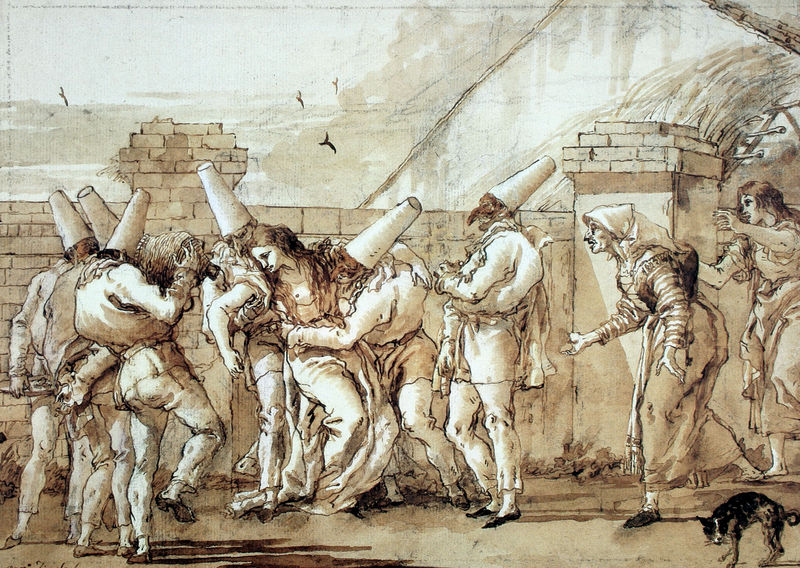
Titel: Pulcinellas Frau oder Geliebte fällt in Ohnmacht
Künstler: Giovanni Domenico Tiepolo
Standort: London
Institution: David Carritt
Schlagwörter: akt, feder, gruppe, himmel, nackt, schatten, wasser, weiß, aquarell, frauen, menschen, mädchen, ocker, braun, brust, frau, grau, hut, hüte, kleid, kreide, männer, nase, schwarz, skizze, stroh, tische, zeichnung, dach, haus, hund, tier, tiere, weg, beige, gesellschaft, menge, party, rock, tanz, alkohol, alt, betrunken, betrunkene, feier, flasche, hose, jung, mützen, trinken, wand, alte, halten, lang, steine, tot, vögel, gewässer, haare, blatt, musik, theater, zart, krug, brüste, sommer, italien, venedig, studie, heu, laufen, giebel, mauer, ziegel, grafik, graphik, linien, backstein, steinmauer, weis, sepia, fluß, gewalt, krieg, möwe, möwen, wein, nasen, verkleidung, kopftuch, korb, fallen, striche, pfosten, dirne, katze, laviert, tusche, ruine, gefäß, maske, scheune, schwalben, kater, halt, raub, fasching, mäntel, reihe, hauben, pinsel, tinte, gemäuer, ziegelsteine, hilfe, amazone, entführung, kostüme, stadtmauer, bettler, leicht, isokephalie, bettlerin, säufer, rabe, umbra, ohnmacht, karneval, el greco, krähen, raben, hilflos, backsteine, hexe, hexen, buckel, federzeichnung, gouache, ziegelstein, pinsellavee, auqarell, masken, linein, vor der stadt, nutte, katzenbuckel, tiepolo, ausgelassen, ampore, schwalbe, guache, theaterszene, anonym, weinkrug, begrapschen, hure, pest, um 1800, huren, nutten, mob, algerien, vergewaltigung, fastnacht, scatten, ahsu, pulcinella, commedia del arte, karnival, commedia dell'arte, derwisch, grafie, isokefalie, lavier, männcer, ocker4, pulcinellas, pulicinella, schwäche, stra enmädchen, trunkene, umkippen, v´fasching, zusammenbreche